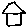
Label: house